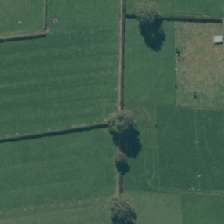
Land cover: shortrotation_cropland